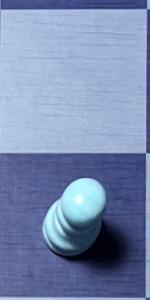
Label: Pawn_White